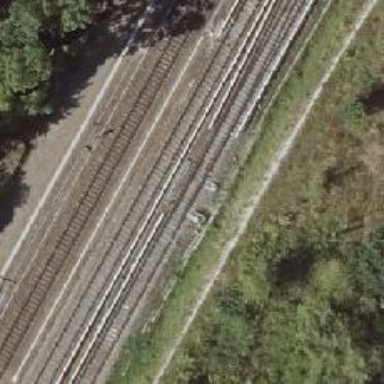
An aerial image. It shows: Railway switch with the turnout side on the left.